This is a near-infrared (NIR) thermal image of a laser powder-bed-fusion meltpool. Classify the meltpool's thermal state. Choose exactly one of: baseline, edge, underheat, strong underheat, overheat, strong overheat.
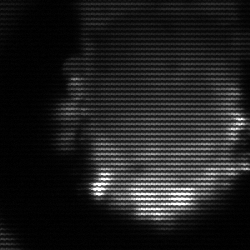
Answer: baseline